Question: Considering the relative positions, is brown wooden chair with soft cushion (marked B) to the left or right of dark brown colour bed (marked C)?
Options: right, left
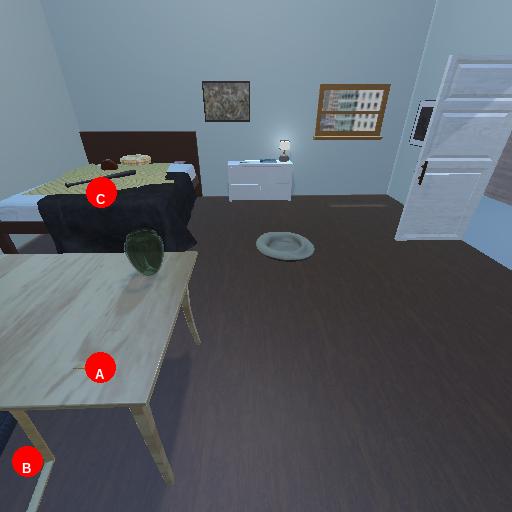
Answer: right